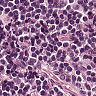
Metastatic tissue present: no